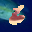
Label: 6